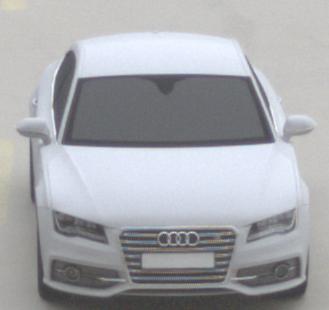
Make: Audi
Model: S7 Sportback cod
Detailed model: S7 (4G) Sportback
Model produced from: 2012/06
Model produced until: 2014/05
Doors: 5
Color: white
Road condition: dry road
Daytime: morning or afternoon
Contrast: low contrast